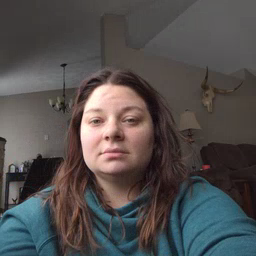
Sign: face